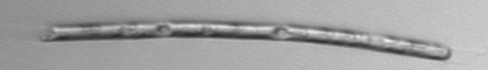
Label: Eucampia_morphytype1